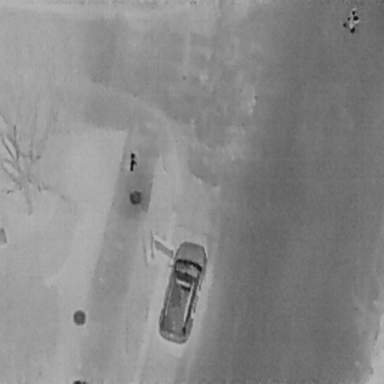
There is a Car in the infrared image.